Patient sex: F
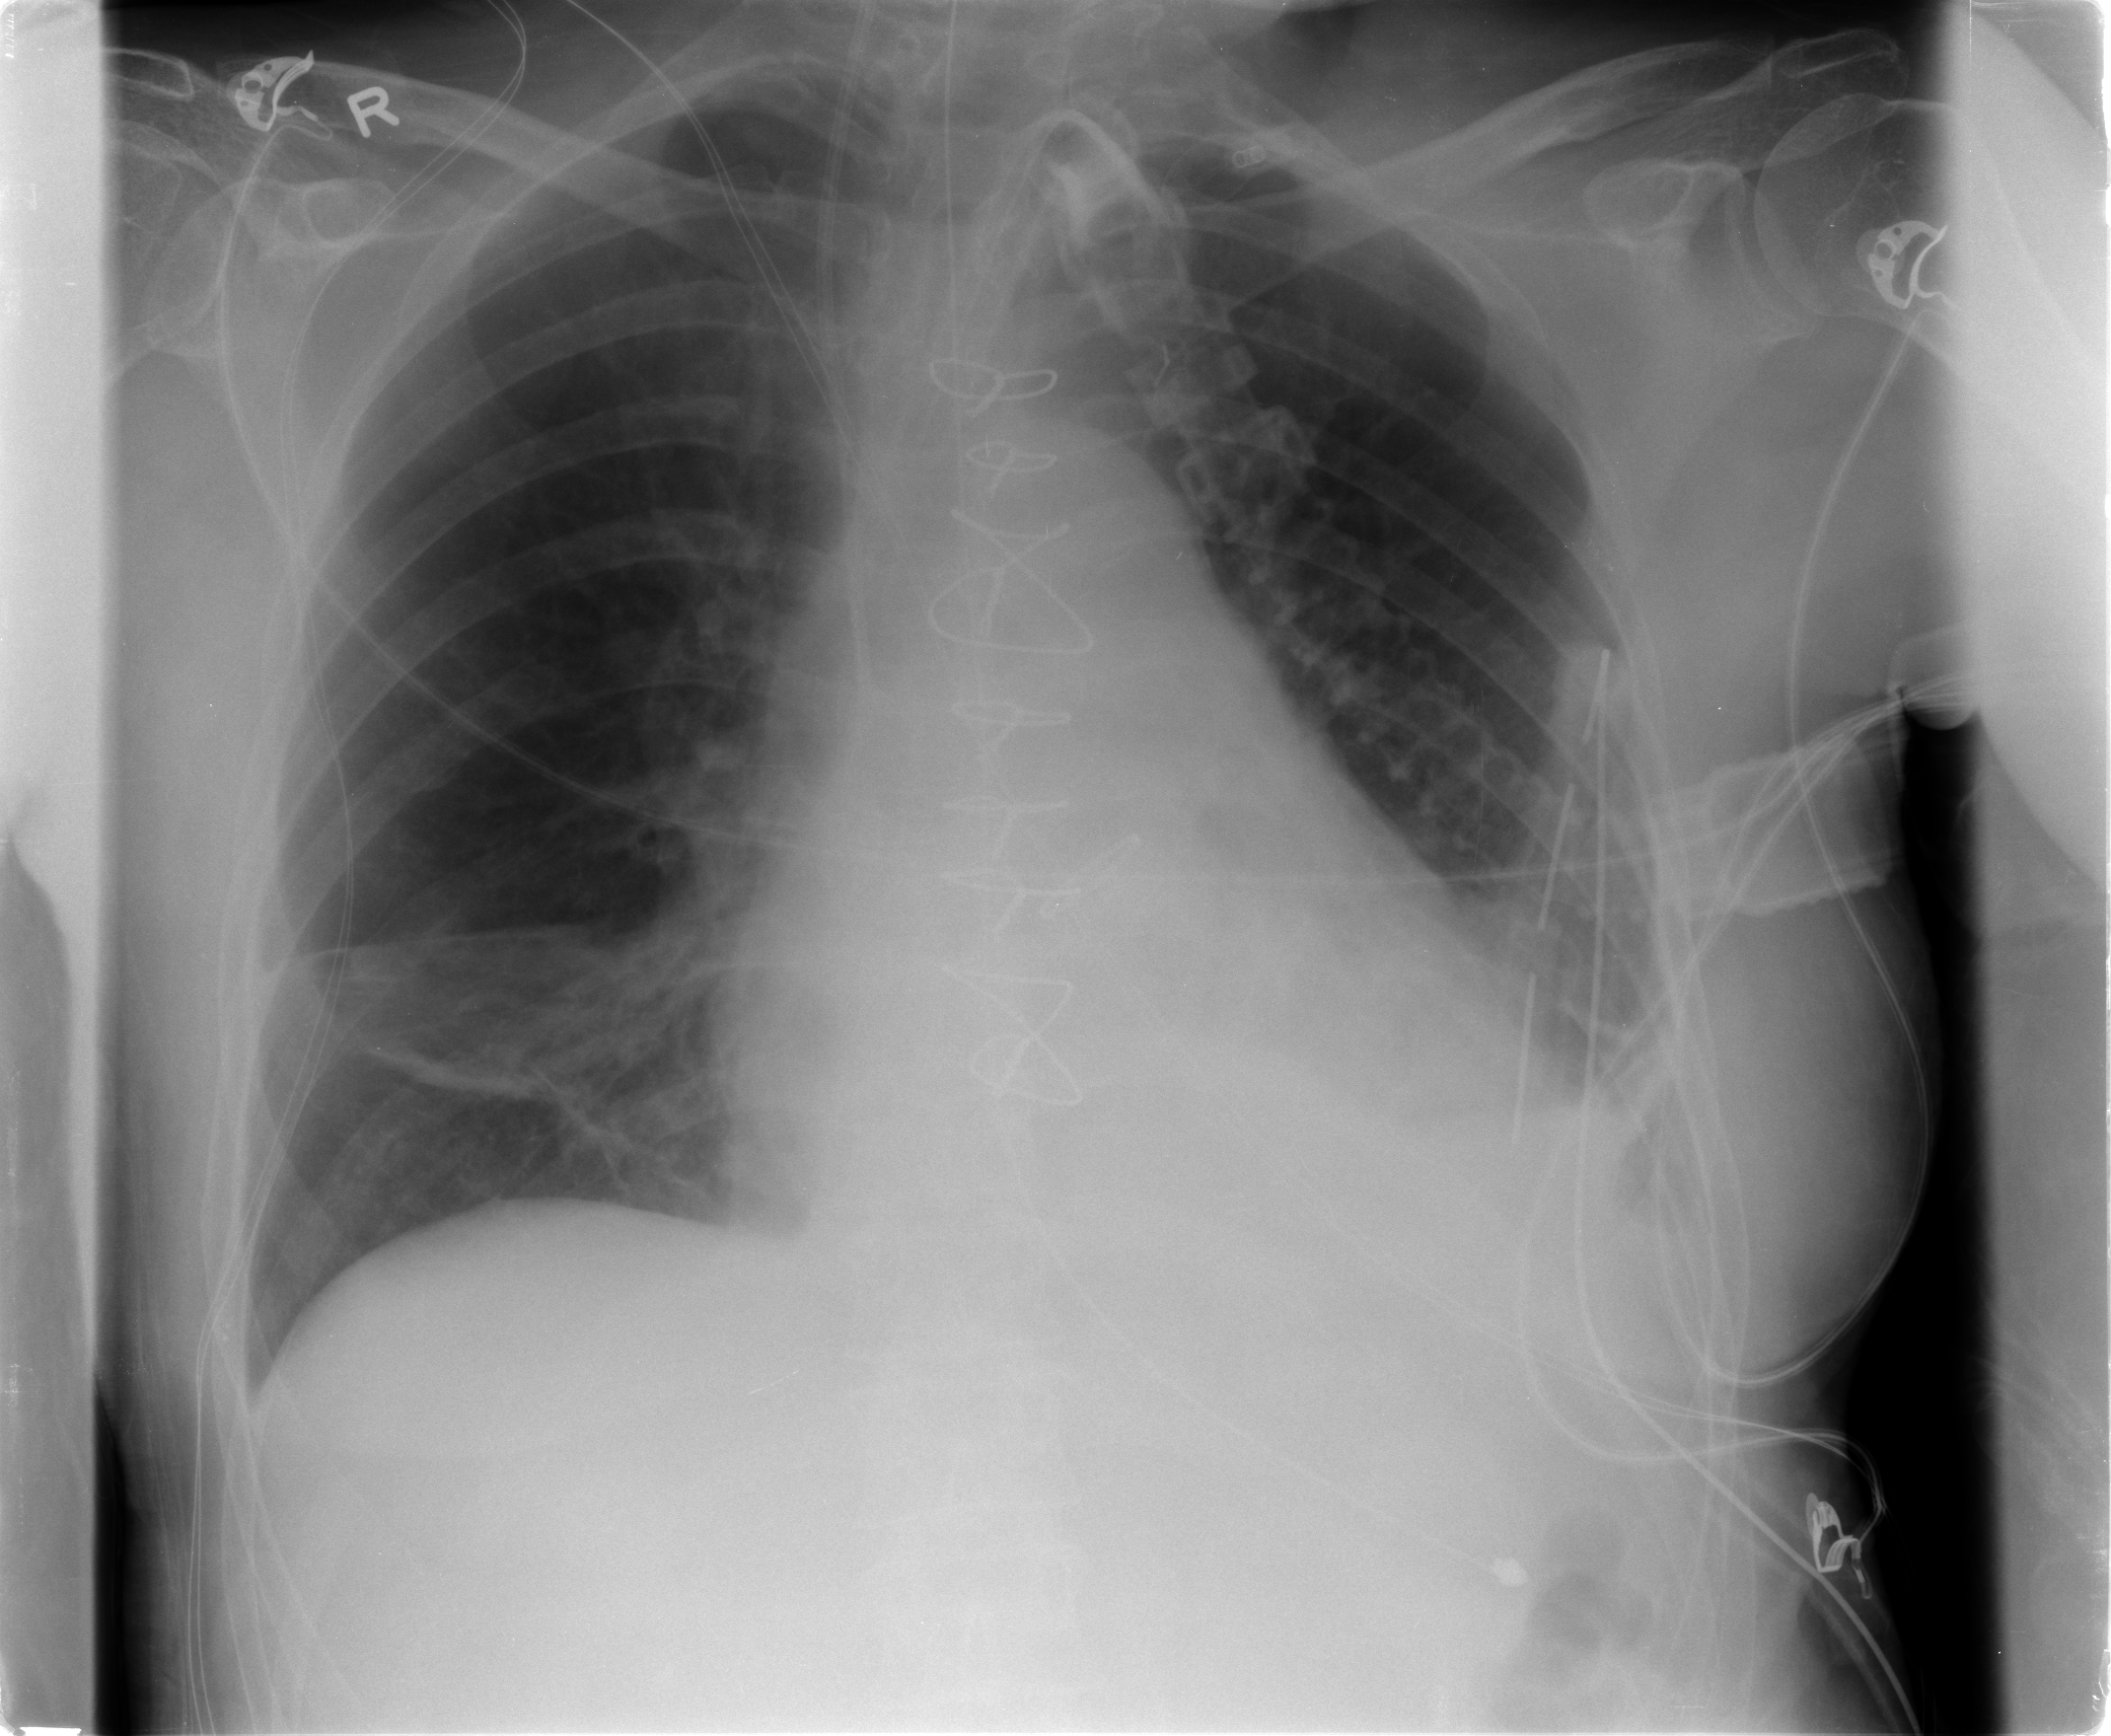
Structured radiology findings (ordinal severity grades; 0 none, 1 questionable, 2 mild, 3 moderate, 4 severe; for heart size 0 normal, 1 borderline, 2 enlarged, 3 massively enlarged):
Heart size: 2
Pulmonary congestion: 0
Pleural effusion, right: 0
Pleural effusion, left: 1
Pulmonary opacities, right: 0
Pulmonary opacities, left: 0
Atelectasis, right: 3
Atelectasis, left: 2